Question: In the following image, I have filled two regions with two different shades:

How can I fill the part of the image (parts not filled) with the pixel values '0' (black) in 'MATLAB'?
Thanks.
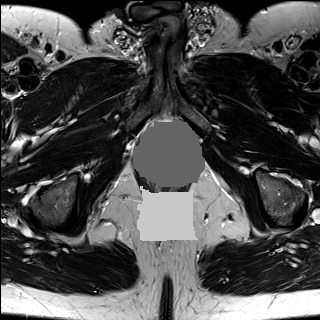
Answer: Assuming this is a follow on from <URL>:
'''
img = im2double(imread('cameraman.tif'));
imshow(img);
roi = imfreehand(gca);
img2 = img;
img3 = zeros(size(img));
img2(roi.createMask) = val_1;
img3(roi.createMask) = val_1;
% and repeat to add additional roi
'''
Alternatively, you can store the regions as individual BW masks, if you want to use them again later:
'''
imshow(img);
% create masks
roi = imfreehand(gca);
BW = roi.createMask;
roi2 = imfreehand(gca);
BW2 = roi.createMask;
% original image + roi
img2 = img;
img2(BW) = val_1;
img2(BW2) = val_2;
% B&W image
img3 = BW*val_1+BW2*val_2;
'''